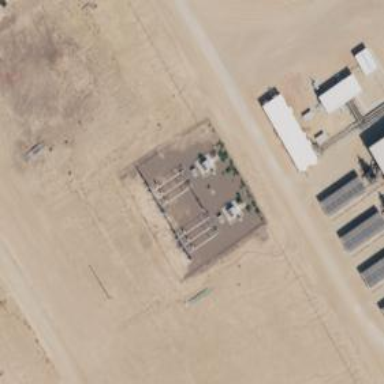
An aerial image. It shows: Industrial substation surrounded by fence.